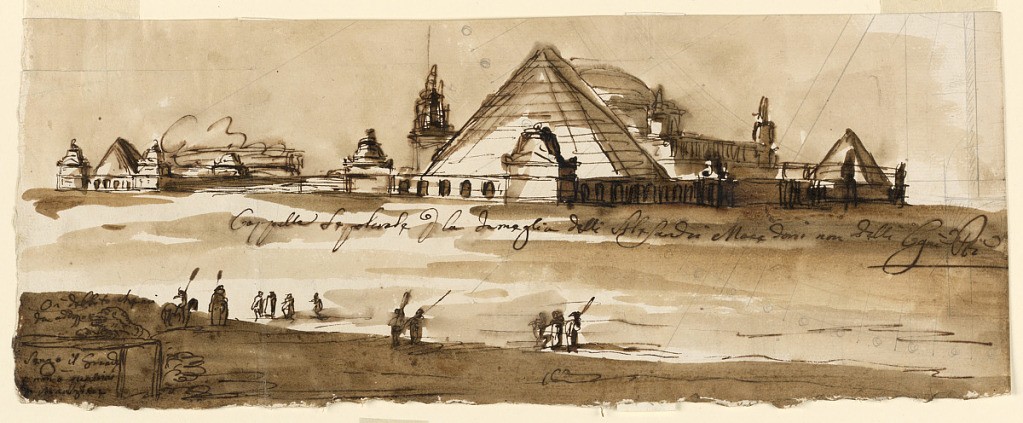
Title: Mausoleum for family of Alexander the Great
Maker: Giuseppe Barberi, Italian, 1746–1809
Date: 1795
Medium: Pen and brown ink, brush and brown wash, graphite on off-white laid paper, lined
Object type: Drawing
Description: Distant angle view of the enormous precinct, in which the domed mausoleum stands in a square, the corners of which are marked by pyramids. Figures on foot, on horseback, and beside a camel are in the left nearer distance. In the left foreground stands a dog (?) with his forefeet on a casket. Written there: "Or (?) debbito che mi / da addezzo / Sengo il Grande / e non o quatrini / p[er] Mangiare". Caption under the architecture: "Cappella Sepolcrale p[er] la Fameglia delli Cgni[aro]gni P[resen]ti". Underneath a part of an architectural plan, in graphite, "belonged originally to…".